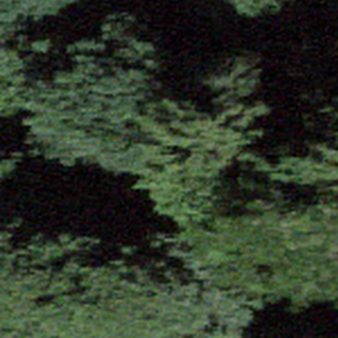
Label: other